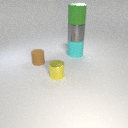
small brown rubber cylinder behind small yellow metal cylinder